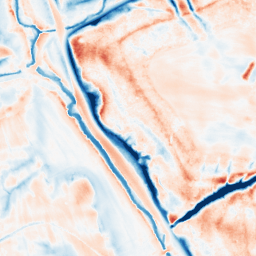
Category: edge_preserving
Decomposition family: guided
Decomposition parameters: radius: 8
eps: 0.1
Upsampling method: cubic_mitchell
Upsampling parameters: scale: 4
Upsampling scale: 4